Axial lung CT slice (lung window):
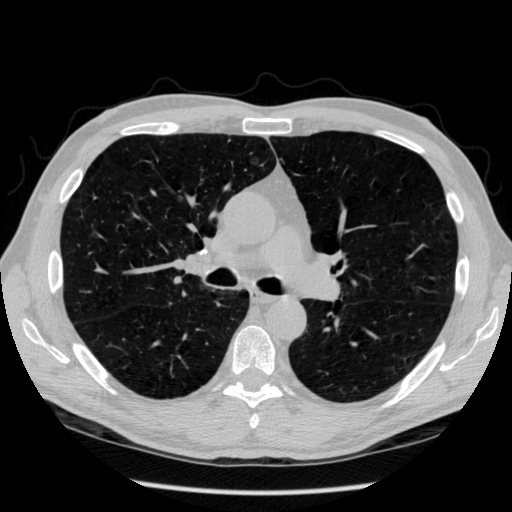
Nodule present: no